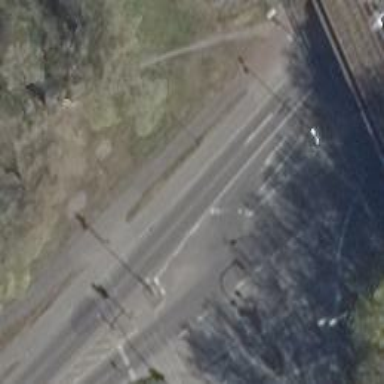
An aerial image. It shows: Secondary road with separate asphalt cycleway and sidewalk.